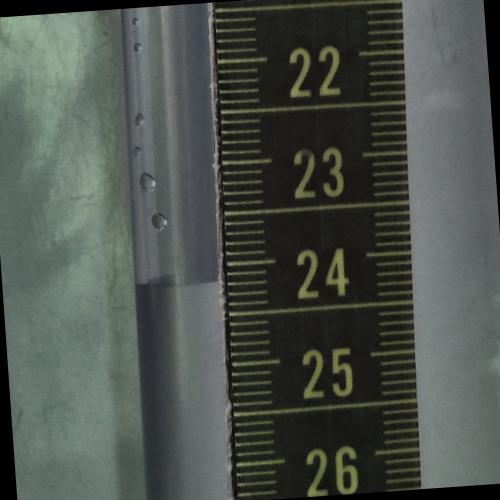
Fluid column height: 24.2 cm